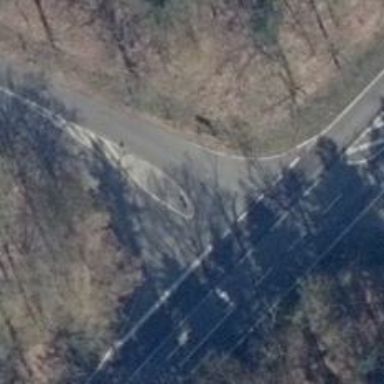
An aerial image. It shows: Stop road.